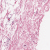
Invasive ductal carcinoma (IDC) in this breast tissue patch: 0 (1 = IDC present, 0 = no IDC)